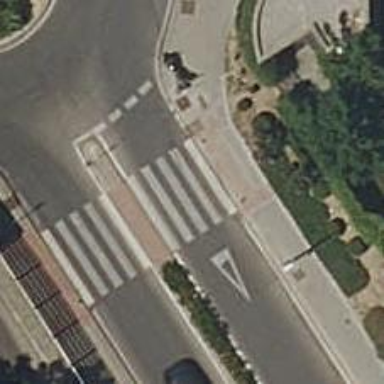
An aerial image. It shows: Pedestrian crossing with zebra markings on footway.